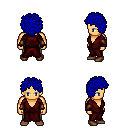
a pixel art fantasy rpg character, male body template, human, tanned skin, red robe, teal pants, blue curly afro hairstyle, cloth bracers, brown shoes, four views (front, back, left, right), 2x2 character sprite sheet, small pixel art, hard edges, no anti-aliasing